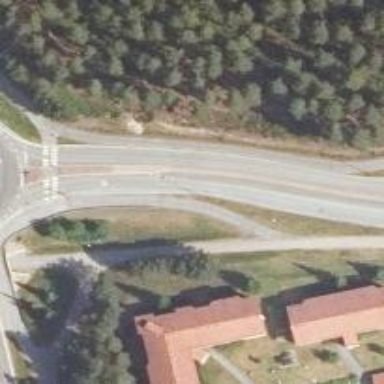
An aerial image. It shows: Tertiary road.